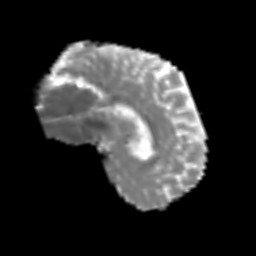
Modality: MD
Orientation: sagittal
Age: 78
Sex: male
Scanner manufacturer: siemens
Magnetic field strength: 3 T
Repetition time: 3.2 s
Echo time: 0.081 s